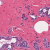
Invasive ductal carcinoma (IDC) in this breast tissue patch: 0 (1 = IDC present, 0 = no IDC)